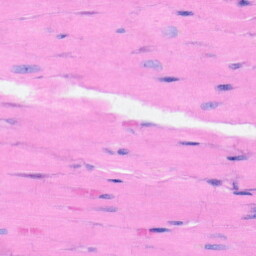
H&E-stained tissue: Heart